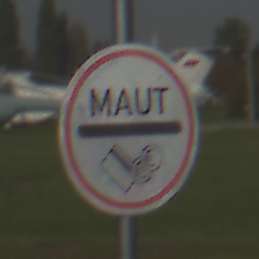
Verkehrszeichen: MautflichtigeStrecke
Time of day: MorningAfternoon
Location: Outdoor (Special)
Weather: Clear
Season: NotSpecified
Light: Natural